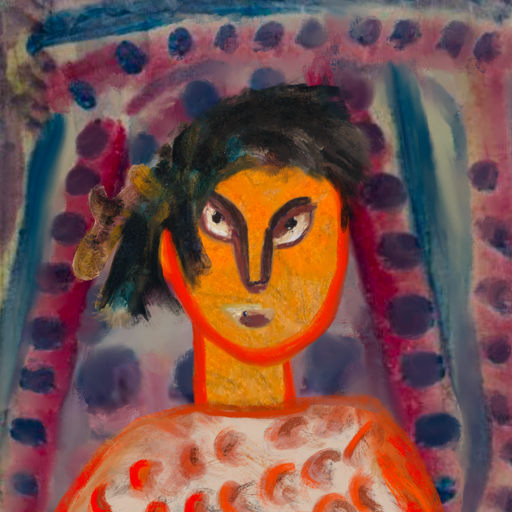
Background: HillGirl, Head And Neck Front: Sisters, Face Front: After_Raid, Bust: Rupkatha, Hair Front: Pipe, Head Accessory: Blank, Second Necklace: Blank, Necklace: Blank, Baby: Blank